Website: crate-barrel
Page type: billing-address
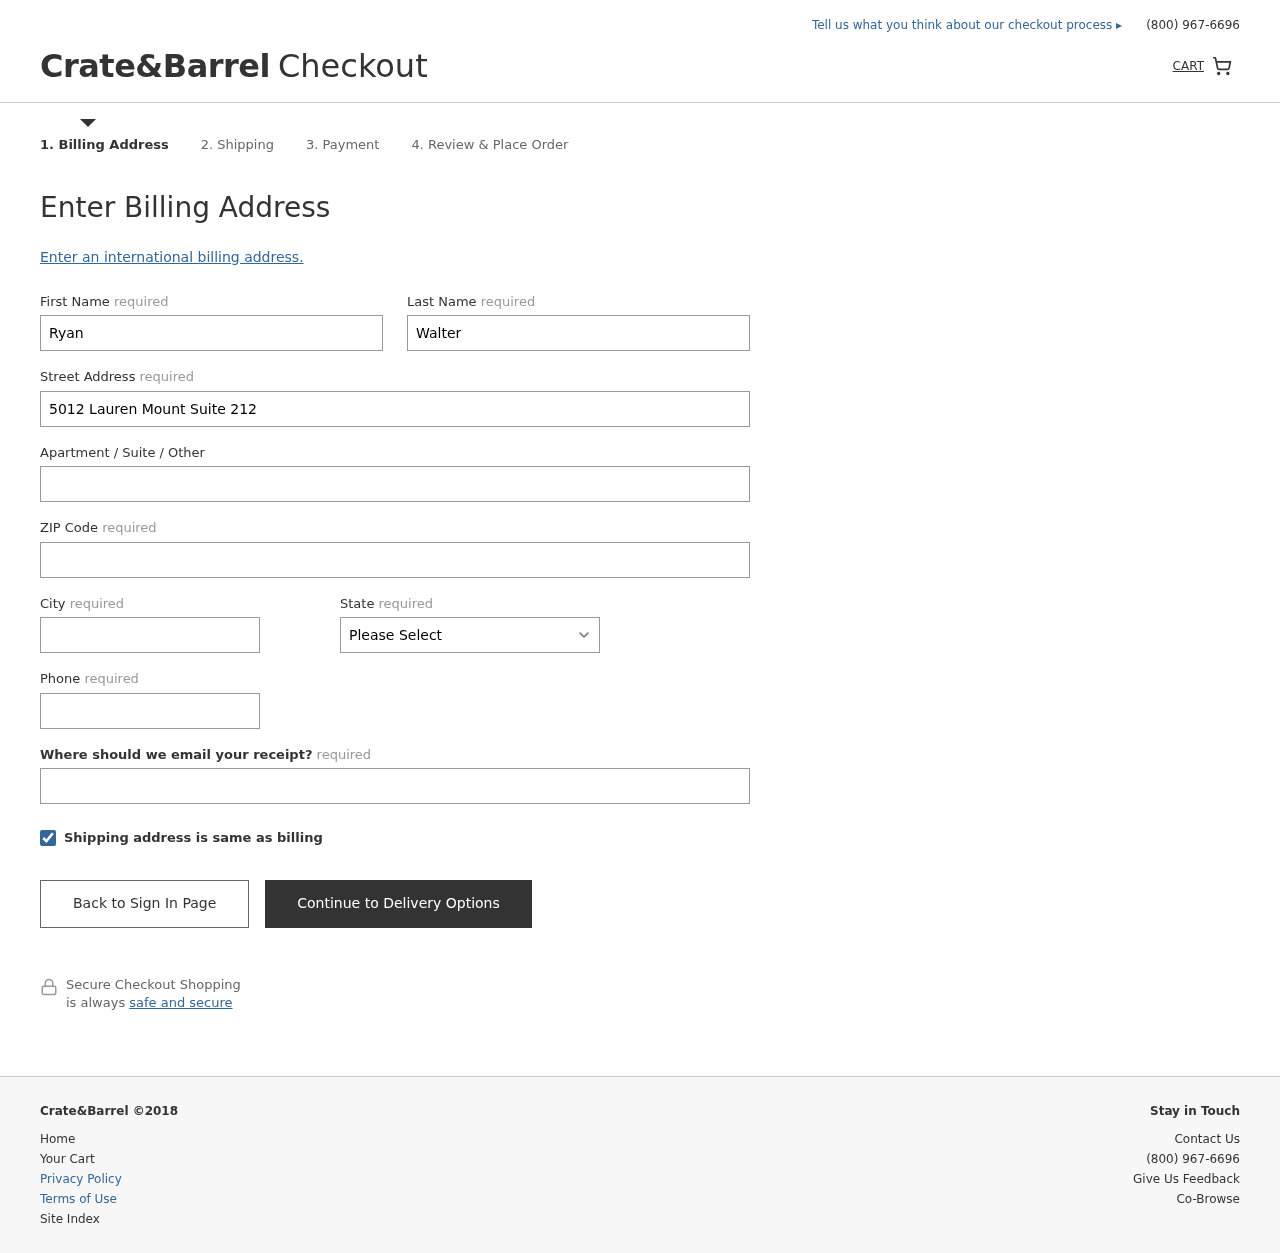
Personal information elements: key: PII_STATE
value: Nebraska
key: PII_FIRSTNAME
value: Ryan
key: PII_LASTNAME
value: Walter
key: PII_STREET
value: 5012 Lauren Mount Suite 212
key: PII_POSTCODE
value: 36394
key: PII_CITY
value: East Melissafort
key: PII_PHONE
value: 9949467959
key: PII_EMAIL
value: rwalter@yahoo.com